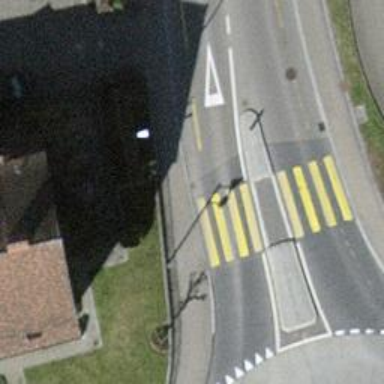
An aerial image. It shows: Uncontrolled zebra crossing on the road.